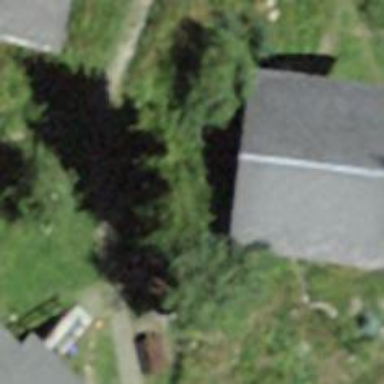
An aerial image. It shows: Evergreen needle-leaved tree.